Question: I am using Norwqgian character in my unity project..
my code is:-
'''
void OnGUI()
{
style=new GUIStyle();
style.fontSize=30;
GUI.Label(new Rect(0,0,Screen.width,Screen.height),"A gjore seg klar Nar du har ",style);
}
'''
the output is

it look like this..
The top dot of first character is not proper ...
can any one tell what is problem..?How I solve it?
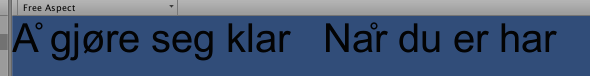
Answer: Finally I solved my issue..
By using font..
It shows Norwegian language character properly